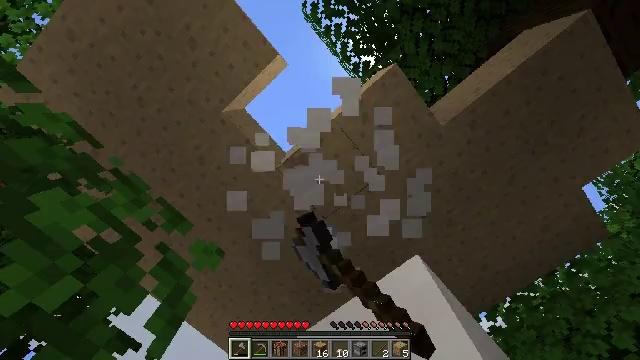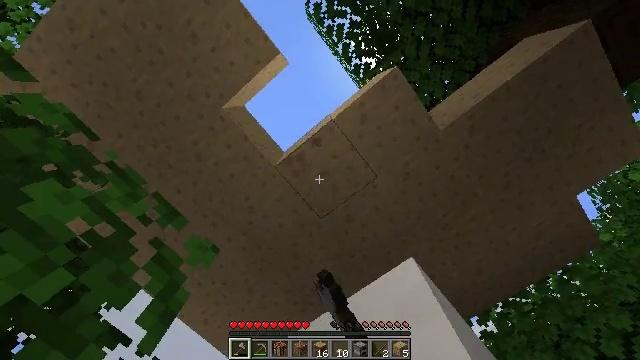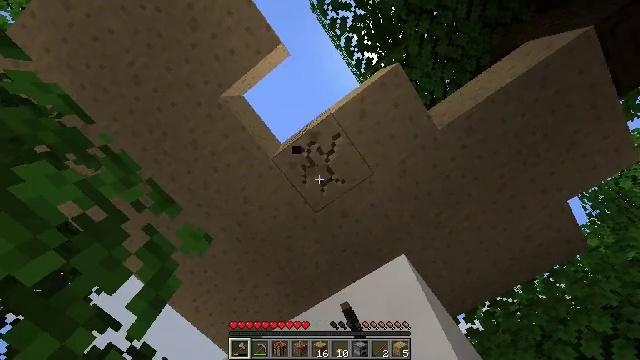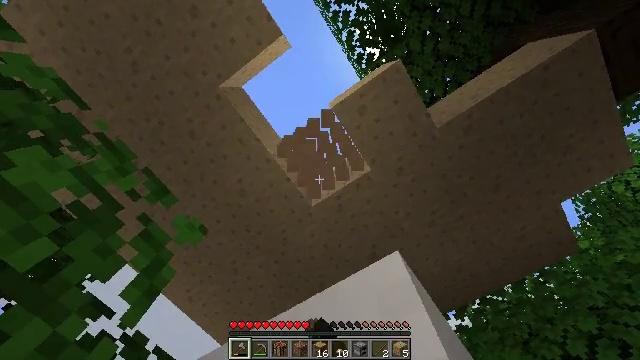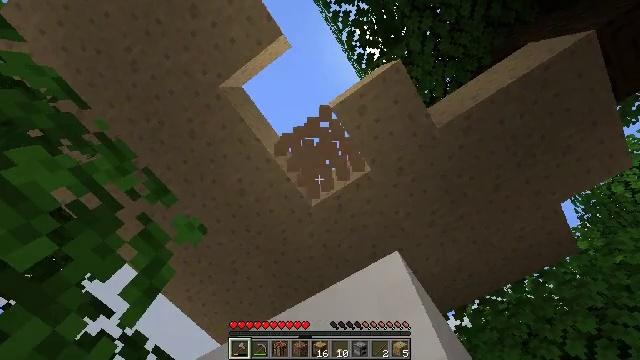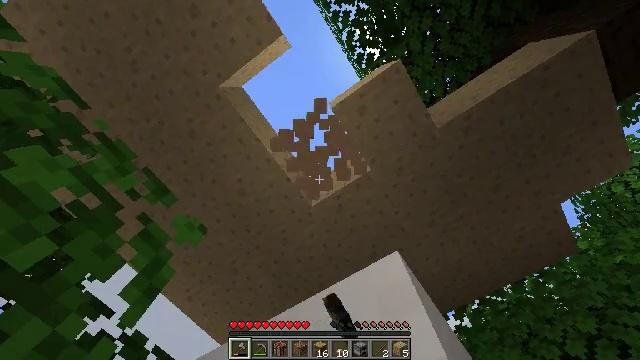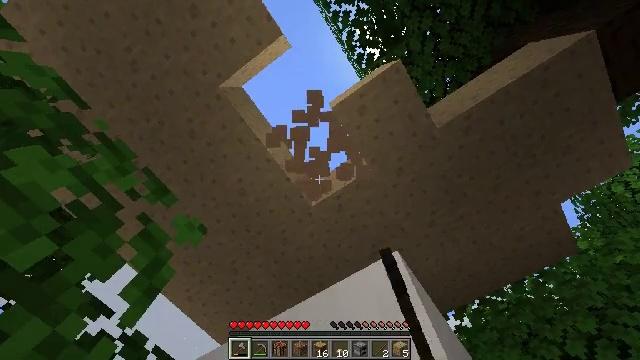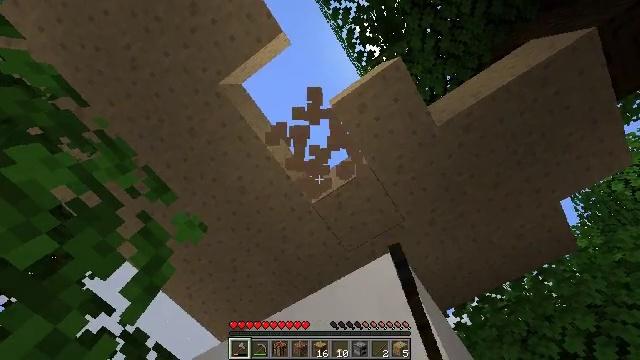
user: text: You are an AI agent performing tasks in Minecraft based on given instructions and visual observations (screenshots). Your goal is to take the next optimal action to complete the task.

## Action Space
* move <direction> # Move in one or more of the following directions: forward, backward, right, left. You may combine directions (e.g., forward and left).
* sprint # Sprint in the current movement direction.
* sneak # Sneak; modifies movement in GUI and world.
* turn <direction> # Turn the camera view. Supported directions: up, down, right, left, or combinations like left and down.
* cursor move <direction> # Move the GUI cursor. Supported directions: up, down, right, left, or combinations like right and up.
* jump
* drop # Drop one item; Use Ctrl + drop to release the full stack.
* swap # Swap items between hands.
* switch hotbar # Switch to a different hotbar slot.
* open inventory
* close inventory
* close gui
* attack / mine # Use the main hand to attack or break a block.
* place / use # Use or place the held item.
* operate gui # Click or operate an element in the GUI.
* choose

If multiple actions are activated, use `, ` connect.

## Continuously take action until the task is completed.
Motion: motion action
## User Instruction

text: Gather brown mushroom block as building material.
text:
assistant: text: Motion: turn right, attack / mine
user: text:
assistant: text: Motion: turn right and down, attack / mine
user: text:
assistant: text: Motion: turn right and down, attack / mine
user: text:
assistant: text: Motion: attack / mine
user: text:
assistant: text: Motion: attack / mine
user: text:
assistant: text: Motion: attack / mine
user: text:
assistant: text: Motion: attack / mine
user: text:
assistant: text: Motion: attack / mine